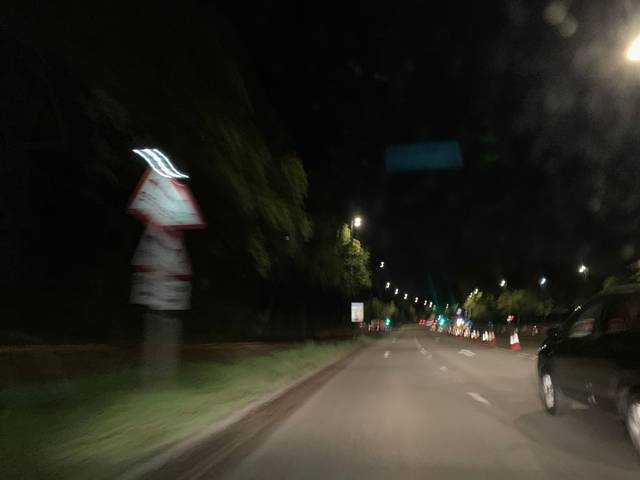
Region: United Kingdom
Coordinates: 50.942, -1.377